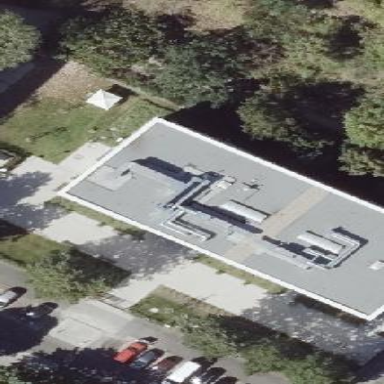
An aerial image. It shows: School.